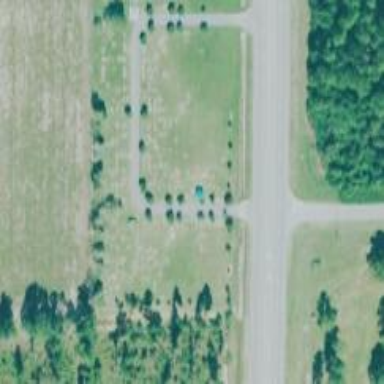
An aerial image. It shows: Cemetery.